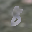
Label: 8